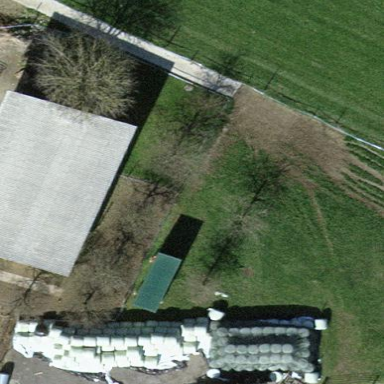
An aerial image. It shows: Skillion-roofed farm auxiliary building.